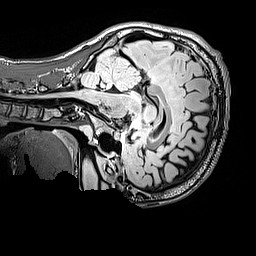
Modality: FLAIR
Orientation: sagittal
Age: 12
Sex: male
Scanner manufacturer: siemens
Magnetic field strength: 3 T
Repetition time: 5 s
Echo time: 0.388 s